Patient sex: M
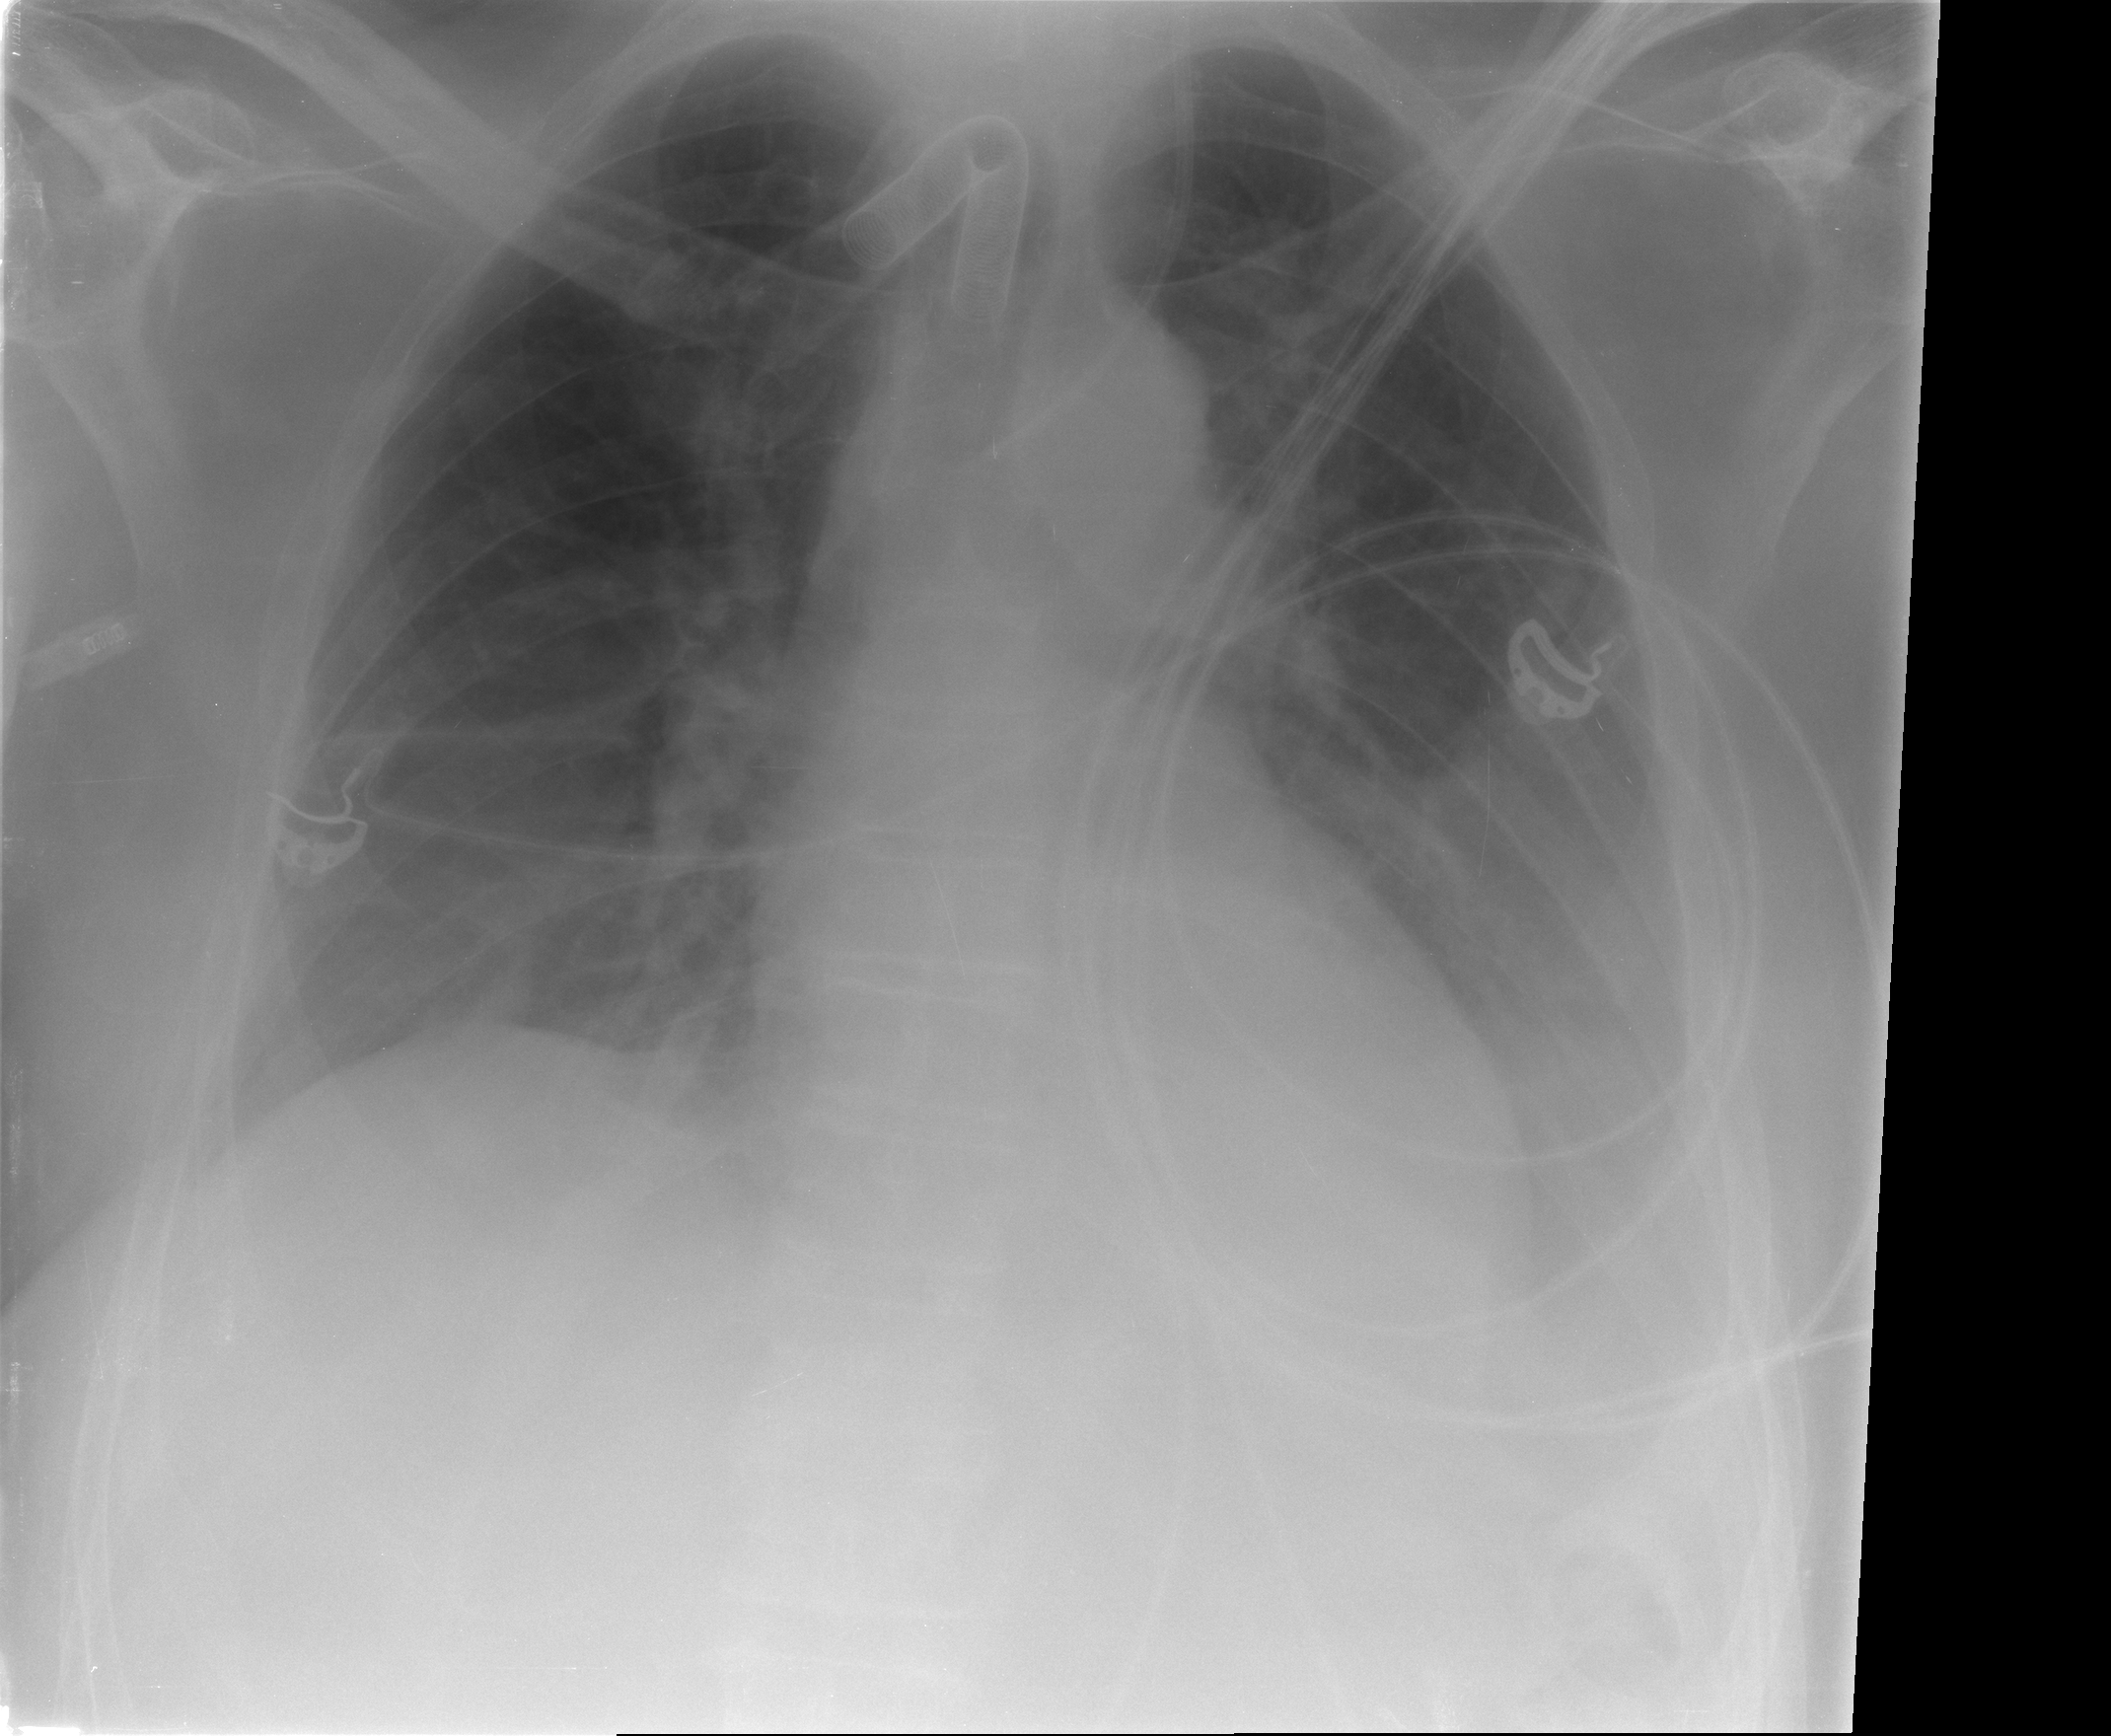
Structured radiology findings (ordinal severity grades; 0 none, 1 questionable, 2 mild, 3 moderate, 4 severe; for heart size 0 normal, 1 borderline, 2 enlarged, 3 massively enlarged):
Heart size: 0
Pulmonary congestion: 0
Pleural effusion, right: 0
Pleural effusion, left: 2
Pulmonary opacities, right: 0
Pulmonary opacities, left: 0
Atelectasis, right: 0
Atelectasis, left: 2